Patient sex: M
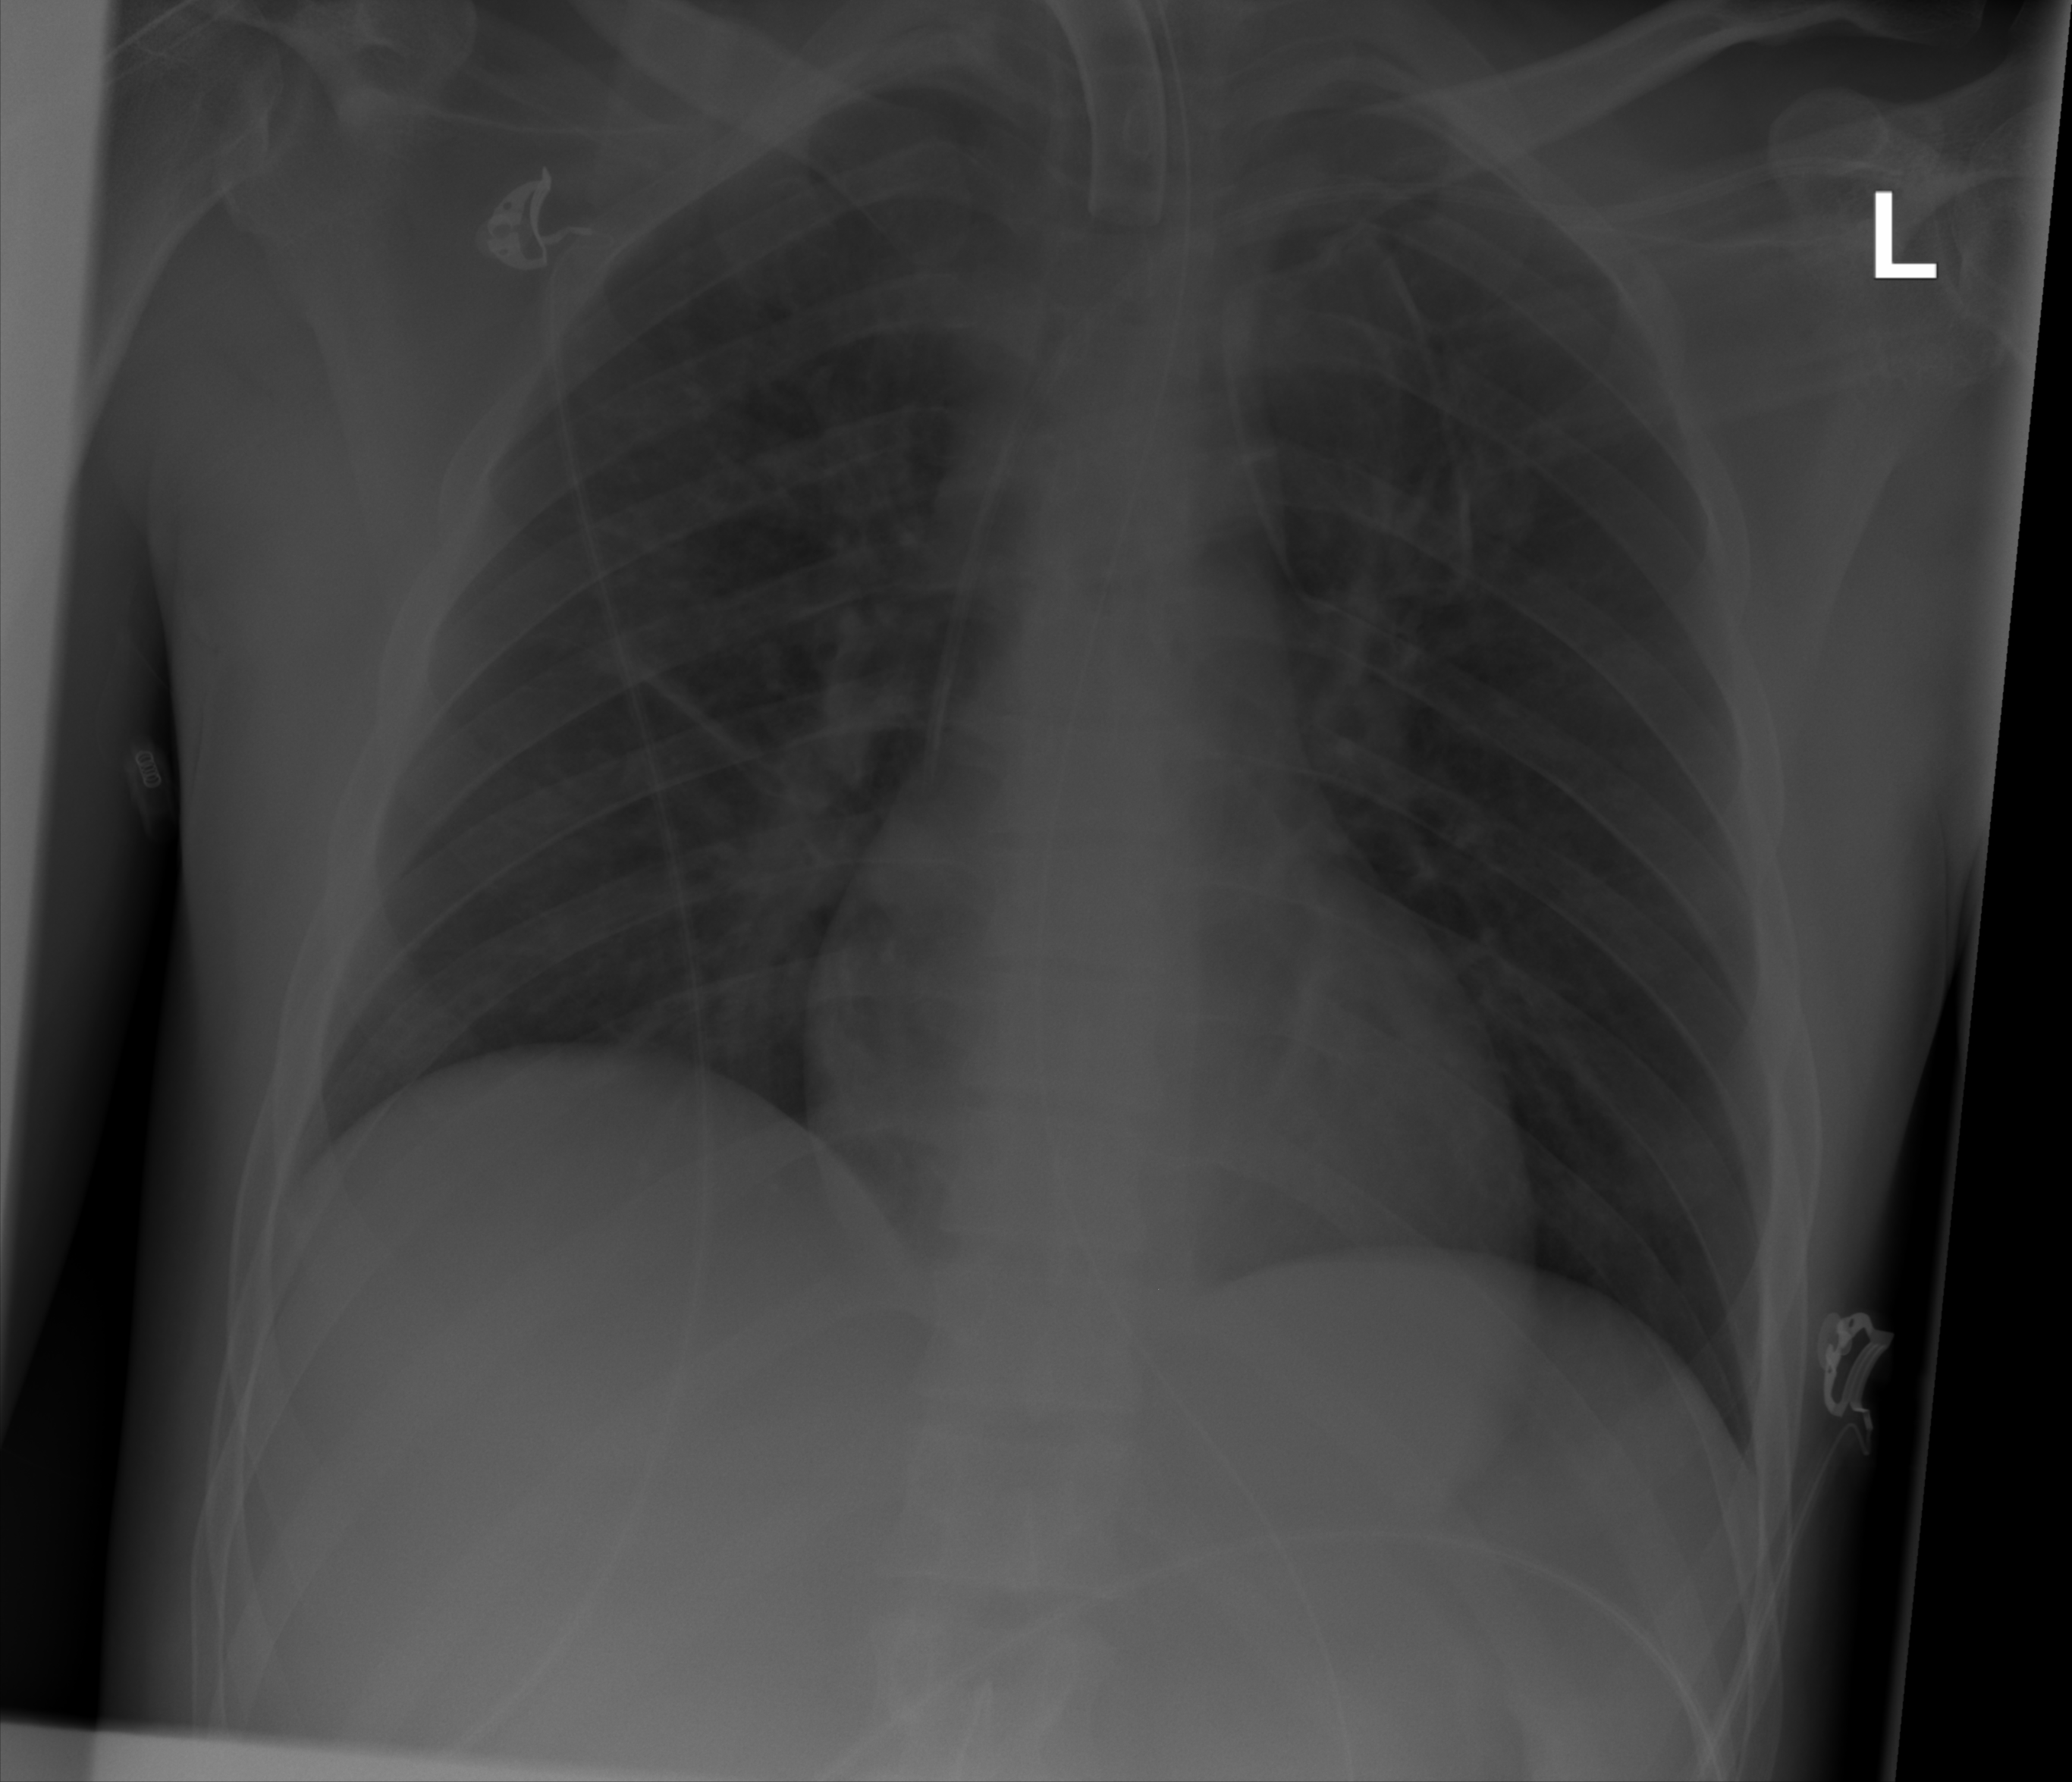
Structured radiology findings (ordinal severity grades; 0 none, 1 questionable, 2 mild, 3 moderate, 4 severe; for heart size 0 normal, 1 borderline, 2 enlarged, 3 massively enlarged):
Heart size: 0
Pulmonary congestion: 0
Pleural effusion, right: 0
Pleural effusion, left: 0
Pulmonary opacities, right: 0
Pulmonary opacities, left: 0
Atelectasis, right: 2
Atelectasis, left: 0